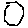
Label: hexagon